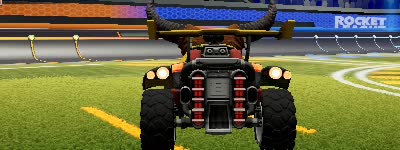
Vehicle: octane